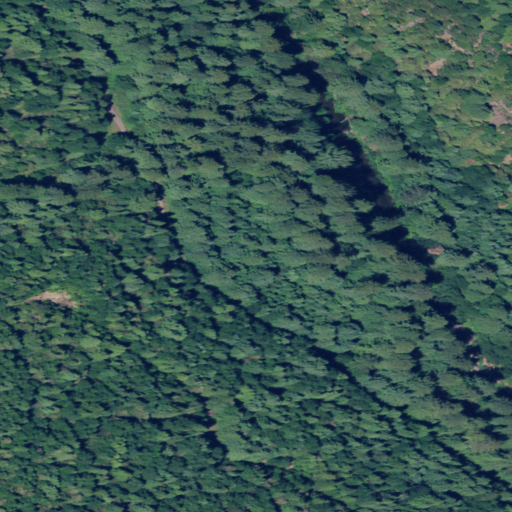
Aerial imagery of valley in California named Kidwell Gulch containing evergreen forest, open development, and mixed forest